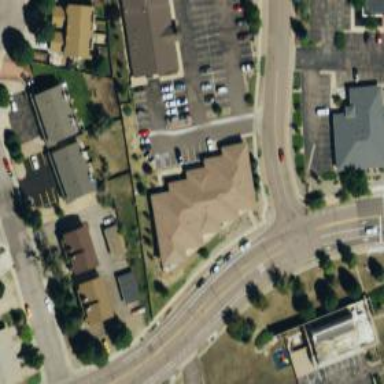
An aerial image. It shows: Office building.